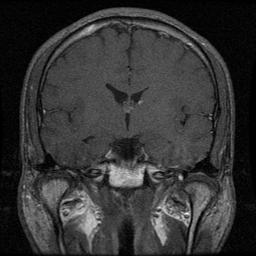
Label: pituitary